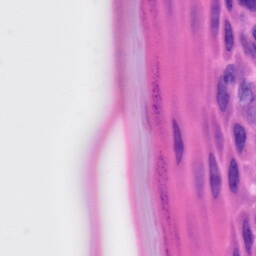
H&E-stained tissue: Skin